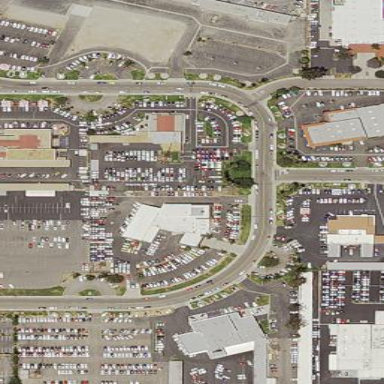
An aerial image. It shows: Commercial area.